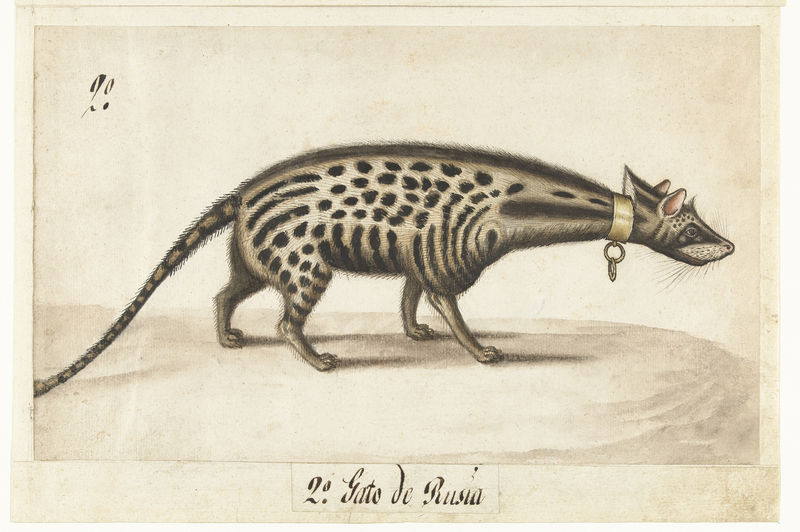
Titel: Civetkat
Standort: Amsterdam
Institution: Rijksmuseum
Schlagwörter: zeichnung, hund, tier, ohren, beine, fell, schwanz, italien, halsband, studie, gestreift, streifen, katze, gepunktet, hallo, tierdarstellung, gefleckt, schnauze, tiger, hyäne, ratte, teir, ghetto, 2, gato de rusia, gato de rua, gato, 2!, augfebn